Question: I am beginner in the download files and directories with c# using 'Web.Net.WebClient'.
I tried this snippet to download a file:
'''
Upload.Models.FichierModels fichier = new FichierModels();
WebClient client = new WebClient();
try
{
client.DownloadFile(new Uri(fichier.GetFichierUrlById(_id)), "fichier");
}
catch { }
'''
but I got this exception:
>
What is the cause of this exception? How can I fix my code?
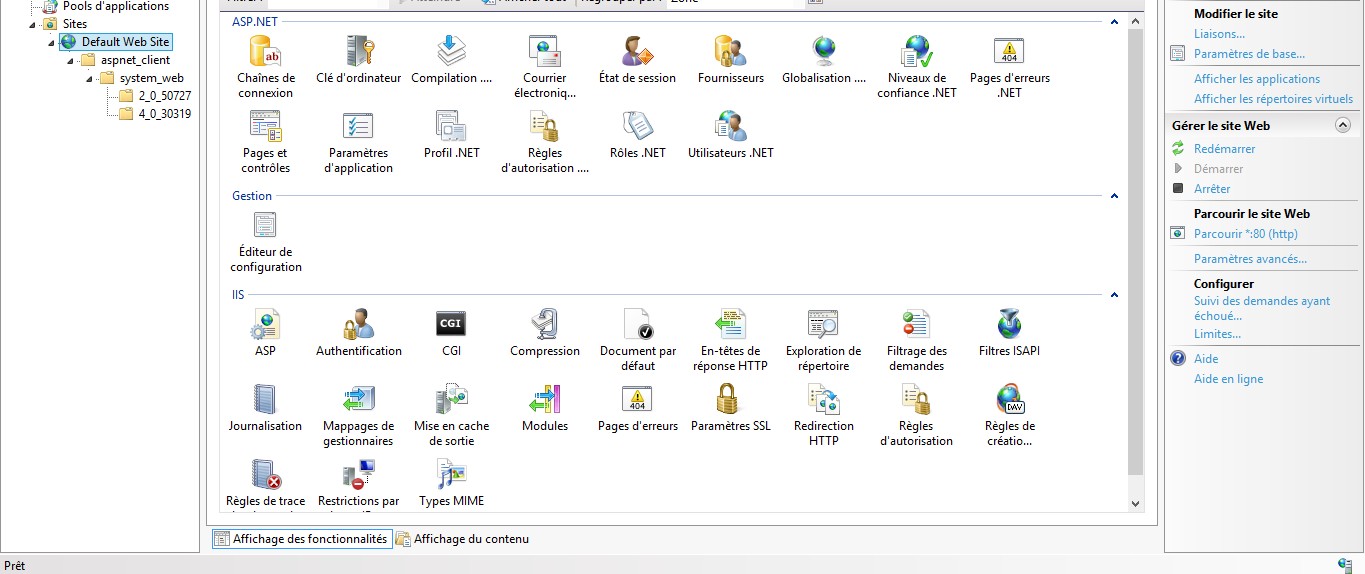
Answer: You will have to find out from the application pool for the website what is the identity it is running under.
By default this is Application Pool Identity.
And then you will have to grant that the correct permissions.
Like Follows:
1. Start > Administrative Tools > Internet Information Services (IIS) Manager
2. Expand the machine node > expand Sites
3. Locate GFI MailArchiver virtual directory
4. Right-click GFI MailArchiver virtual directory > Edit Permissions... select Security tab
5. Add Domain Admins and Domain Users with Full Control Permissions
<URL>
Hope Its Helpful.